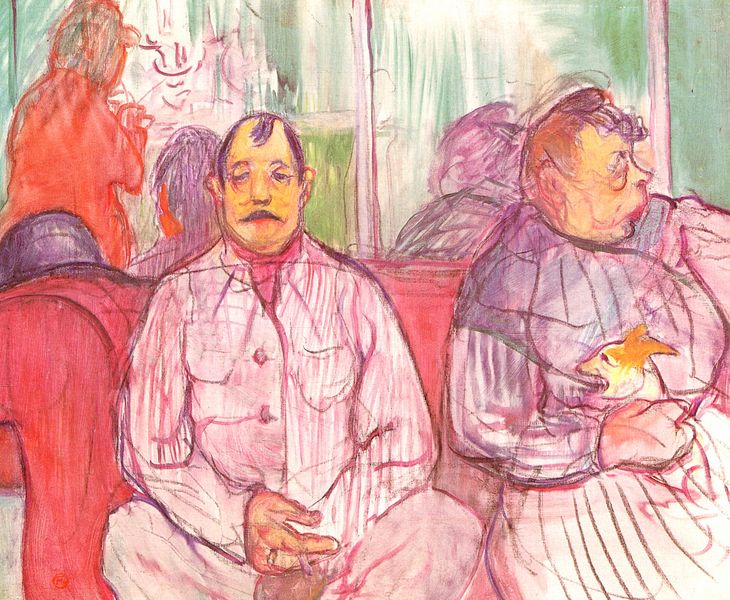
Titel: Monsieur, Madame und das Hündchen, Pächterehepaar eines Bordells
Künstler: Henri de Toulouse-Lautrec
Standort: Albi
Institution: Musée Toulouse-Lautrec
Schlagwörter: blau, gruppe, hand, mann, weiß, aquarell, frauen, gelb, grün, menschen, sitzen, stadt, braun, brust, bunt, cafe, fenster, finger, frau, glas, hintergrund, kleid, kreide, männer, nase, orange, paris, profil, rücken, schwarz, skizze, stuhl, toulouse lautrec, tür, zeichnung, zimmer, dackel, dame, hund, rot, tuch, alt, anzug, bart, gesichter, hemd, jacke, schnurrbart, arm, arme, falten, kragen, mensch, rahmen, bildnis, herr, hände, porträt, spiegel, haare, sessel, sitzend, paar, personen, frontal, knopf, ohren, rosa, scheitel, alltag, kreis, hündchen, farbig, sofa, sitz, wartesaal, farben, lila, steifen, violett, wasserfarbe, linien, ausdruck, karikatur, dick, gefaltet, schnurbart, rauchen, zigarre, streng, glatze, dekor, gestreift, manet, streifen, couch, warten, knöpfe, schnauzer, silouette, striche, pink, doppelportrait, scheiben, scheibe, druck, lithographie, weimar, streit, bürger, simplizisimus, zille, bedienung, entwurf, flecken, ehepaar, fisch, schoss, zigarette, cézanne, kaiserzeit, bahn, eisenbahn, bellen, grell, flosse, buntstift, fensterfront, öffentlich, schosshund, pissarro, farbstift, fauve, gekritzel, karminrot, bis, kutche, kanapee, abteil, fremd, dubuffet, stirnlocke, warteraum, gestrift, häslich, kleiner hund, scheufenster, fleury, duffy, bahnabteil, hnud, erbost, kaiserteit, sprachlosigkeit, zigarrete, frauhund, dic, weimarer republic